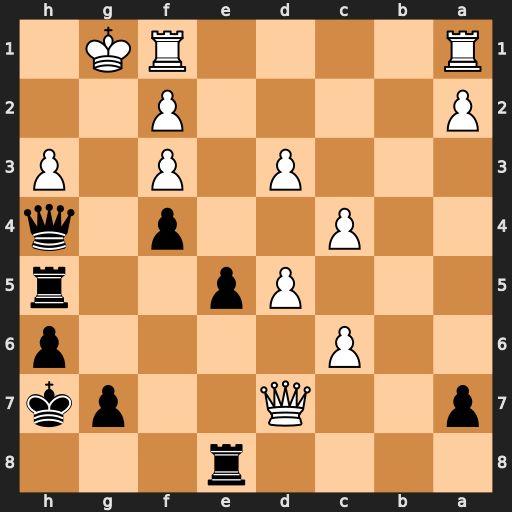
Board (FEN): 4r3/p2Q2pk/2P4p/3Pp2r/2P2p1q/3P1P1P/P4P2/R4RK1
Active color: b
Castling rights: -
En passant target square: -
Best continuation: Rg5+ Kh2 Rb8 Qe7 Rb2